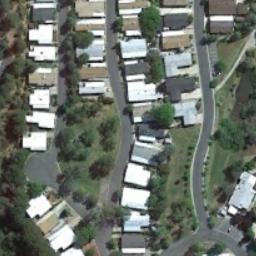
Label: residential